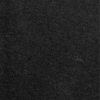
Label: dusty